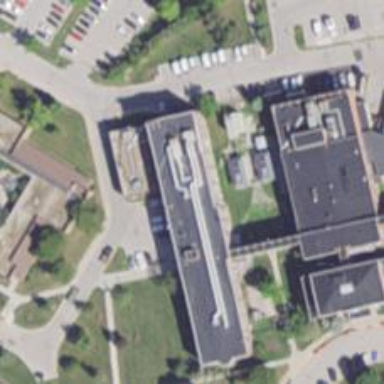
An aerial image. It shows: Healthcare clinic is depicted in the image.